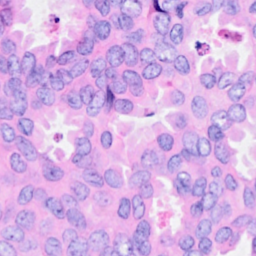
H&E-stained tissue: Breast